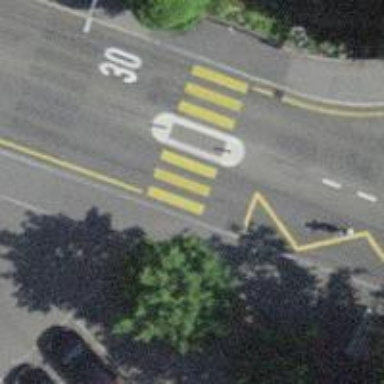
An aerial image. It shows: Uncontrolled zebra crossing with island. The crossing is marked with zebra stripes.